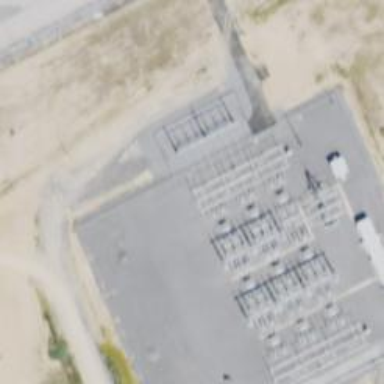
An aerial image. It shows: Switch for power supply.